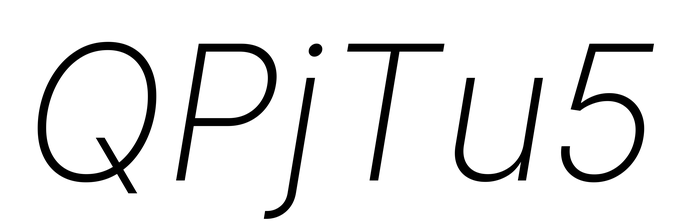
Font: Inter-Italic_ExtraLight_Italic